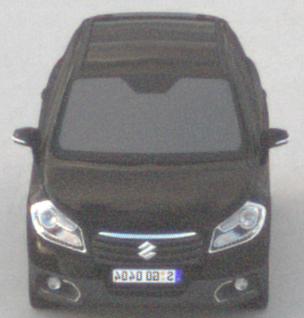
Make: Suzuki
Model: SX4 S-Cross 1.6
Detailed model: SX4 (II) S-Cross
Model produced from: 2013/10
Model produced until: 2015/08
Doors: 5
Color: black
Road condition: dry road
Daytime: sunrise or sunset
Contrast: low contrast